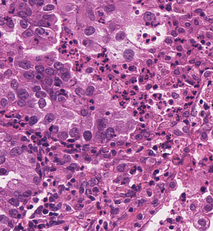
Tumor epithelial tissue: yes
Tumor-associated stroma tissue: yes
Normal tissue: no